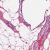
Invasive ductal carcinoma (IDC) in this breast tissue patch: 0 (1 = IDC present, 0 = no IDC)